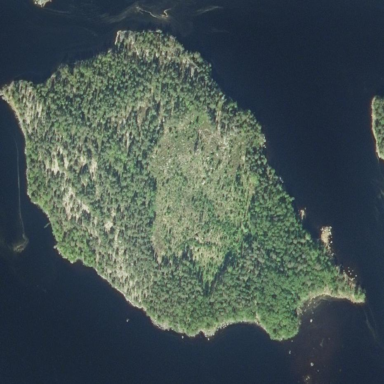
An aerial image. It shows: Islet.